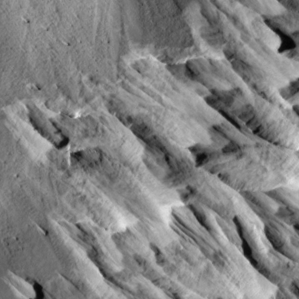
Label: non_frost